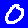
Digit: 0